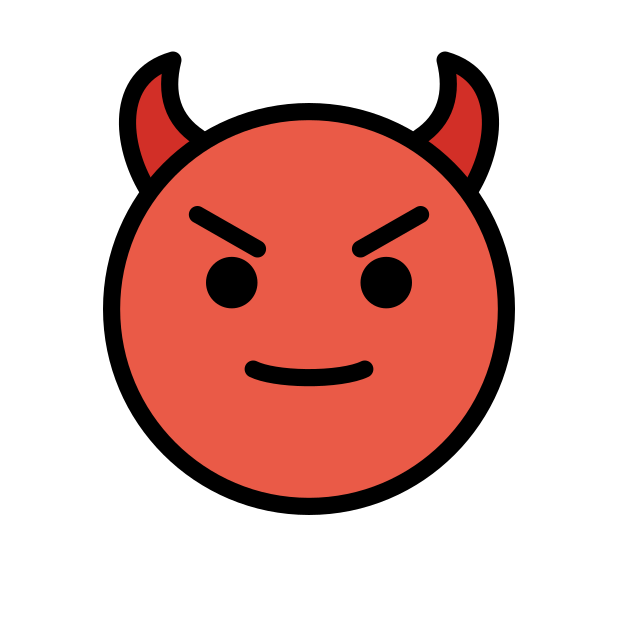
Emoji: 😈
Name: smiling face with horns
Unicode: 0x1f608